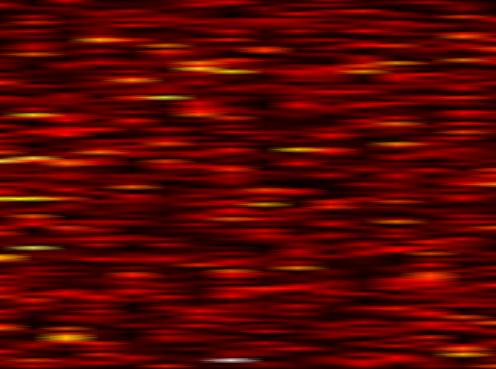
Label: OFDM